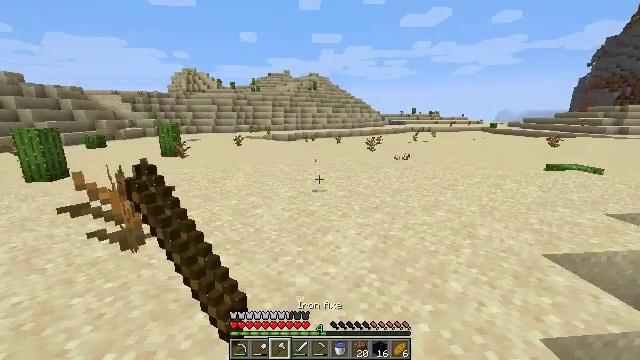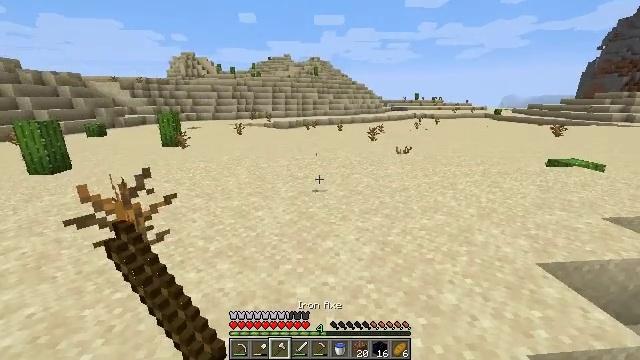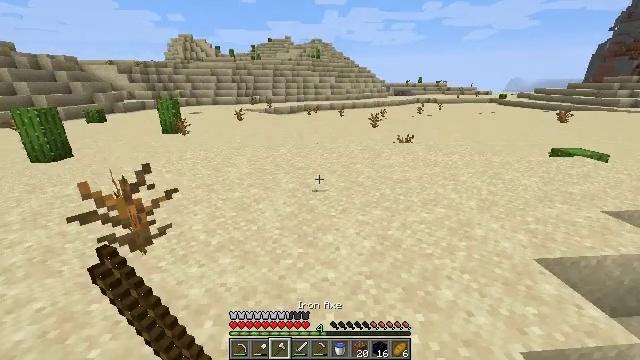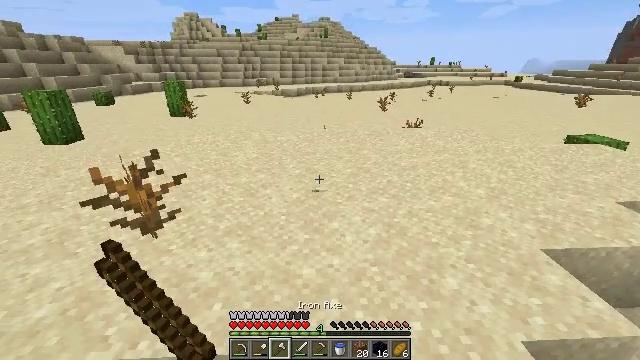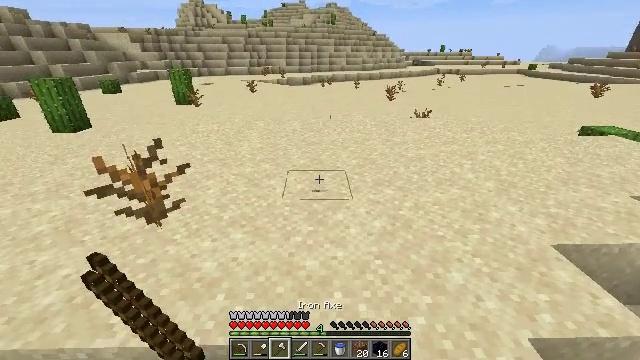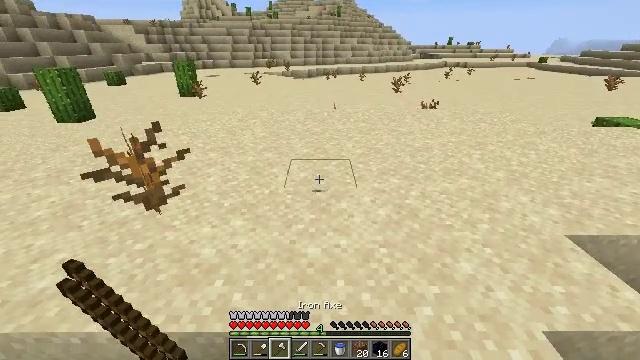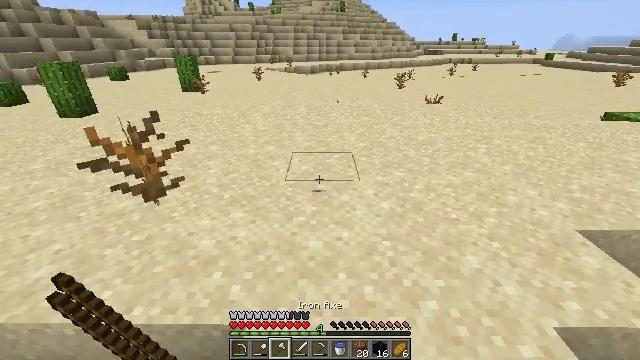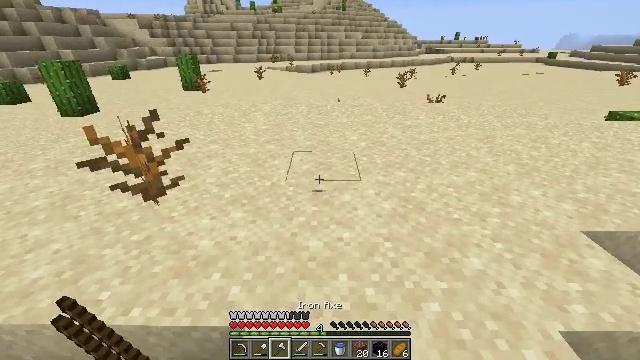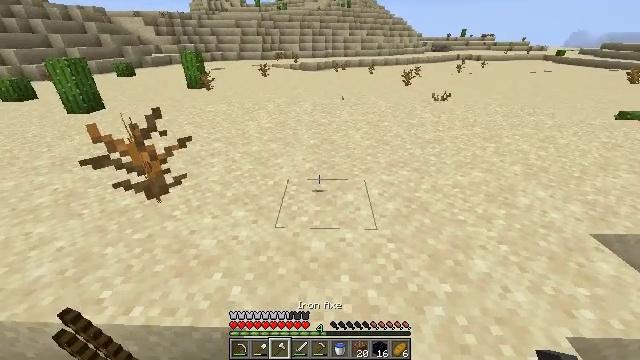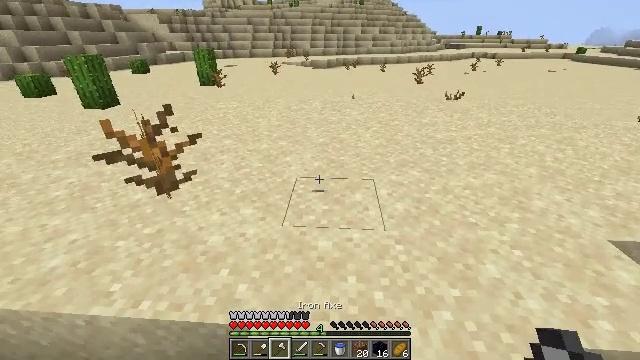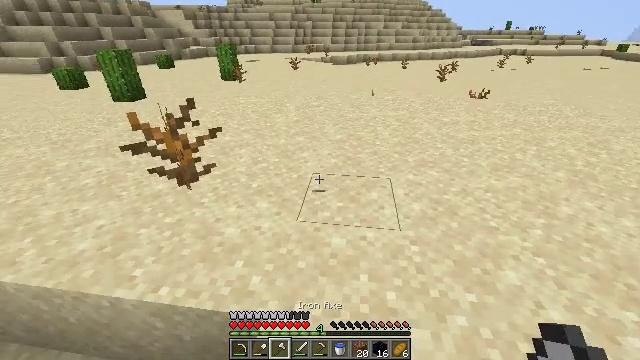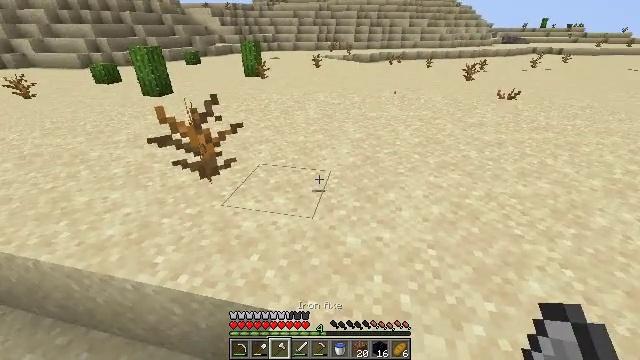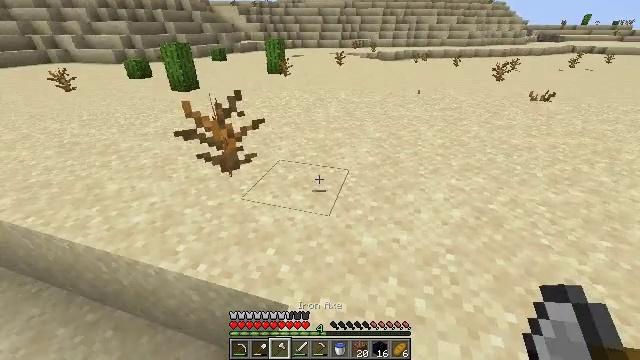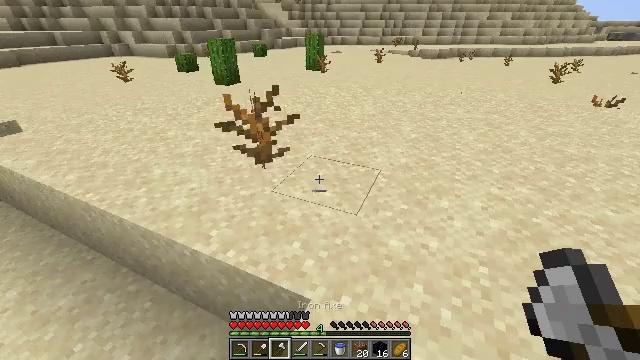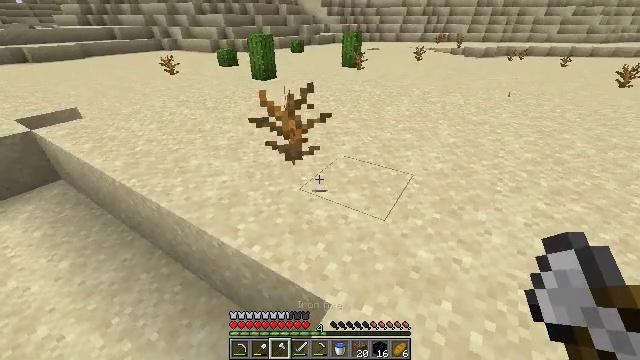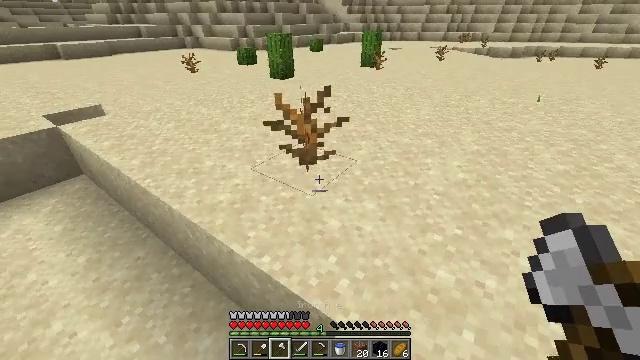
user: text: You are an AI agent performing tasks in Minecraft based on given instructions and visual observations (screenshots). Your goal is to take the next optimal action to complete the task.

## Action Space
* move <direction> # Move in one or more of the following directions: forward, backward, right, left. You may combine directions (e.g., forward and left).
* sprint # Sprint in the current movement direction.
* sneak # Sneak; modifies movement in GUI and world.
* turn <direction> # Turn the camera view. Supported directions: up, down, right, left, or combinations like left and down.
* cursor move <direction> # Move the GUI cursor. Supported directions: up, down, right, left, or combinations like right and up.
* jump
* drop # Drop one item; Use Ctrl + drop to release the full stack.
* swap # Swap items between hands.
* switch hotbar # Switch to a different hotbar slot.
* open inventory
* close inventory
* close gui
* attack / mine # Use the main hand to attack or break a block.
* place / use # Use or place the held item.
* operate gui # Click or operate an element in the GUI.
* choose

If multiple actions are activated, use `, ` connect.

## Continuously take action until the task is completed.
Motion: motion action
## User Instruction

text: Left click to mine the dead bush.
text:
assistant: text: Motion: move forward, turn down, jump
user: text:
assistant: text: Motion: move forward, turn down
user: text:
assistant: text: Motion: turn left and down
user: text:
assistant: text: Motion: turn left and down
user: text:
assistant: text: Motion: turn left and down
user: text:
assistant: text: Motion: no_op
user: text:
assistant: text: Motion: no_op
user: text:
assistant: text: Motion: no_op
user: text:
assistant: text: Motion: turn left
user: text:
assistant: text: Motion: turn left
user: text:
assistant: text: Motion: turn left
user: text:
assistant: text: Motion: turn left
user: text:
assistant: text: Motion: turn left
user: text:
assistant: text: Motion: move forward, turn left
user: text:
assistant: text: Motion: move forward, turn left
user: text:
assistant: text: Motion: move forward
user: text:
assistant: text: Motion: move forward
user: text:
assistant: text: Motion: move forward, turn left
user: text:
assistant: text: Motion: move forward, turn left
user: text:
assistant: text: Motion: no_op
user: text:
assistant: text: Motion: no_op
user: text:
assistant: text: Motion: no_op
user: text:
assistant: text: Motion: attack / mine
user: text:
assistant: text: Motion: attack / mine
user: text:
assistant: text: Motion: no_op
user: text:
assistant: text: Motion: turn left and down
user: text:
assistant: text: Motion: turn left and down
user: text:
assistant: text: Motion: no_op